Question: Here's the setting I'm talking about:

I'm wondering if I can change the Expose behavior on the fly, or even during initialization in my code? I have some users that don't wish to see my app firmly planted on the desktop (Stationary Behavior), so I wanted to add an option to allow it to roam freely during Expose. However, I haven't found a property to change this on my window. Is it possible?
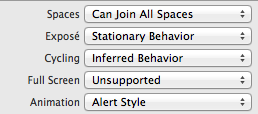
Answer: I think you can use this NSWindow method:
'''
- (void)setCollectionBehavior:(NSWindowCollectionBehavior)behavior
'''
<URL>